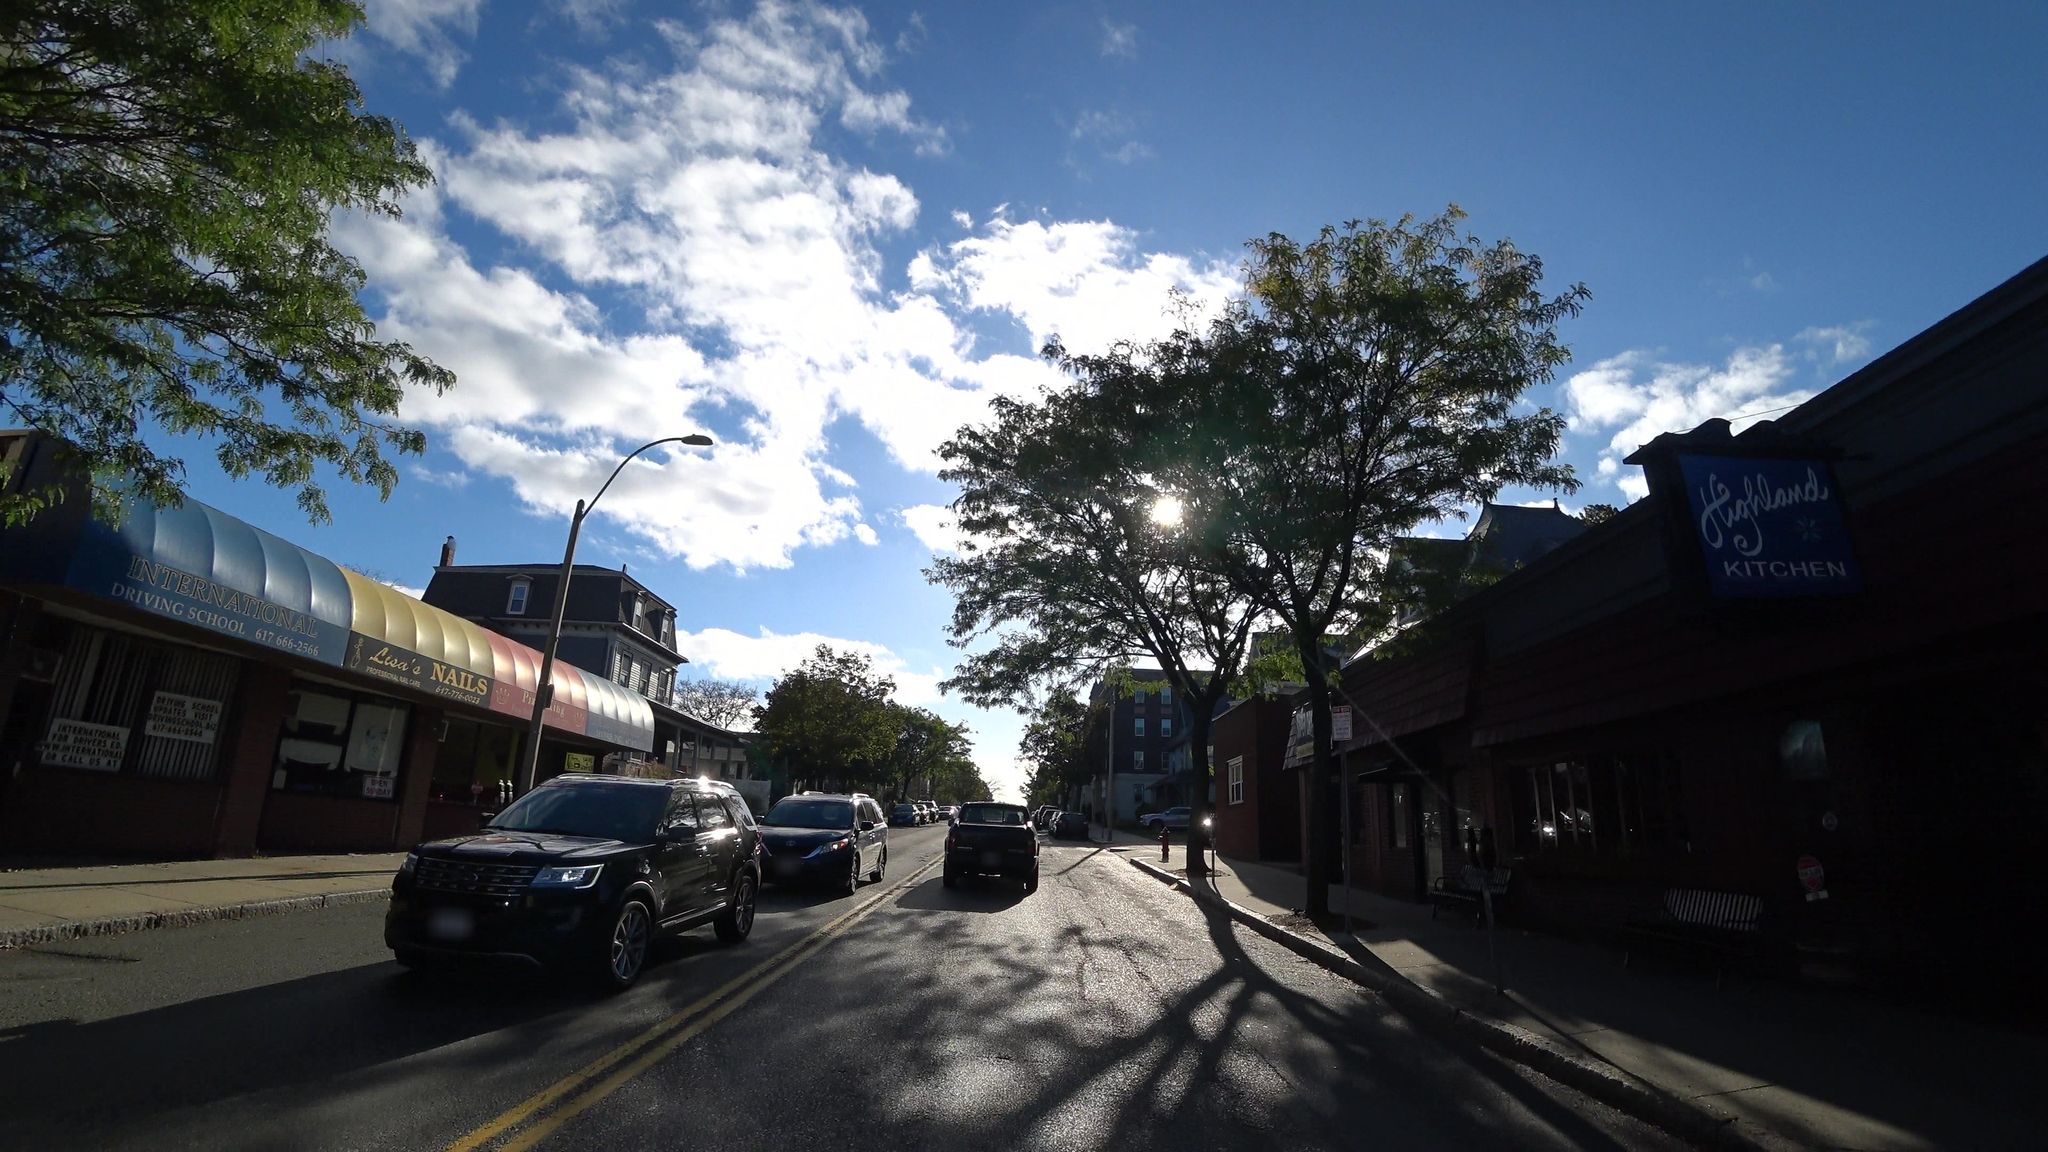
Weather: clear
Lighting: day
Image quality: good
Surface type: cycling surface
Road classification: footway
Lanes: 2
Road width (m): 18.3
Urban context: urban centre
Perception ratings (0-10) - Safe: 6.87, Lively: 9.2, Beautiful: 8.72, Boring: 1.19, Depressing: 2.52, Wealthy: 4.6